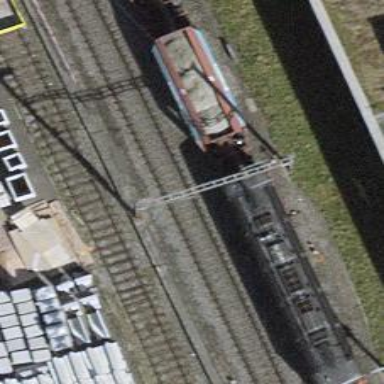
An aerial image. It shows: Railway switch.